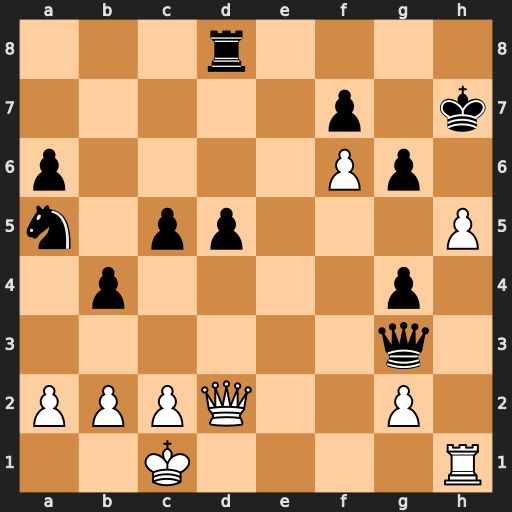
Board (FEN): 3r4/5p1k/p4Pp1/n1pp3P/1p4p1/6q1/PPPQ2P1/2K4R
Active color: w
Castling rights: -
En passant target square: -
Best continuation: Qg5 Qf4+ Qxf4